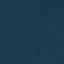
Label: SeaLake